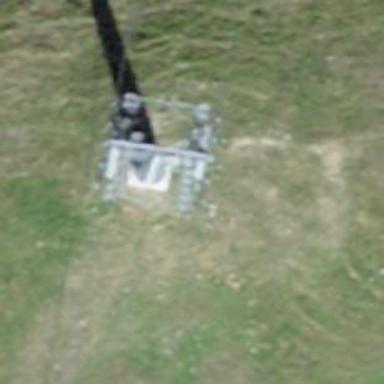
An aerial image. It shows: Pylon for aerialway.